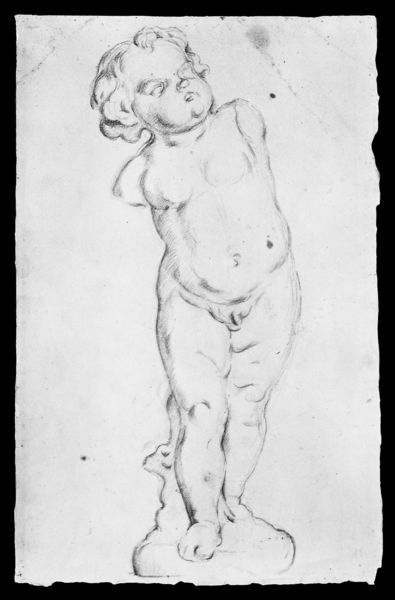
Titel: nach Cupid (Puget zugeschrieben)
Künstler: Paul Cézanne
Institution: Rotterdam, Museum Boymans-van-Beuningen
Schlagwörter: akt, nackt, rubens, marmor, mund, nase, skizze, stirn, zeichnung, arm, arme, augen, gesicht, stein, figur, kind, kinn, locken, putte, putto, beine, relief, bein, füße, papier, studie, grafik, klein, dick, grimmig, nabel, bauch, platte, junge, knie, fett, penis, knabe, torso, seite, entwurf, flecken, schmollmund, spielbein, standbein, speck, rumpf, arma, hoden, rubend